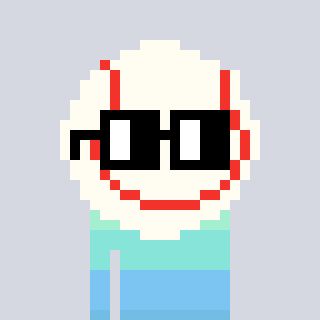
a pixel art character with square black glasses, a baseball ball-shaped head and a blue-colored body on a cool background